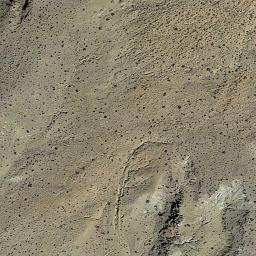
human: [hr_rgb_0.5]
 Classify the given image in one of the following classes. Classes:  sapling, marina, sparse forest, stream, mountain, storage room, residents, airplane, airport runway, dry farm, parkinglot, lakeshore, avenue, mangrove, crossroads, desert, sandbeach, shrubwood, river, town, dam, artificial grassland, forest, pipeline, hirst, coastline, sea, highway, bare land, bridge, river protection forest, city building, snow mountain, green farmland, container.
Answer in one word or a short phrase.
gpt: bare land